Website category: sports
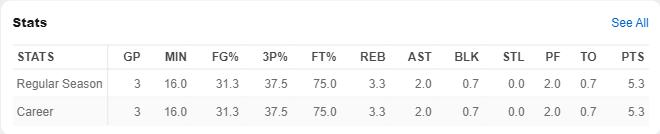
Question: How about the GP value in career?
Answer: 3

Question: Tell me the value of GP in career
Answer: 3

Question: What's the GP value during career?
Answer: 3

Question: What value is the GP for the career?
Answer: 3

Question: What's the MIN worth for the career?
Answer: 16.0

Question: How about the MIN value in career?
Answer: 16.0

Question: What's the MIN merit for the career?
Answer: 16.0

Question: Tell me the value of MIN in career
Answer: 16.0

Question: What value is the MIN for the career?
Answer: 16.0

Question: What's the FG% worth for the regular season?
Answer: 31.3

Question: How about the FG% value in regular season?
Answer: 31.3

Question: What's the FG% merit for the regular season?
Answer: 31.3

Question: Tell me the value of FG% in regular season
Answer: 31.3

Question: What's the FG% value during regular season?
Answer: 31.3

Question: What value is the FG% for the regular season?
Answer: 31.3

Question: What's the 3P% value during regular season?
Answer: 37.5

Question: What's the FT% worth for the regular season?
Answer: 75.0

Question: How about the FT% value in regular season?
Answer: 75.0

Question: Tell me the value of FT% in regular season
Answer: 75.0

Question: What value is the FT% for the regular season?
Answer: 75.0

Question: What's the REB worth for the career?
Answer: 3.3

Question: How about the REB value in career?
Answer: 3.3

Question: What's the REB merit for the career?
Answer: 3.3

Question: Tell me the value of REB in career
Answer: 3.3

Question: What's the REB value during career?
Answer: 3.3

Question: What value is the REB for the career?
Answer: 3.3

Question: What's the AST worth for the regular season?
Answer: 2.0

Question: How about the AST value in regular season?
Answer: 2.0

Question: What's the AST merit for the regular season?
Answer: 2.0

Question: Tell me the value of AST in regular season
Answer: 2.0

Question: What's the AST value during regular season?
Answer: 2.0

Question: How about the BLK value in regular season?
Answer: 0.7

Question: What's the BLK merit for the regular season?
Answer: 0.7

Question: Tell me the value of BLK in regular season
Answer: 0.7

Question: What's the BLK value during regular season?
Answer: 0.7

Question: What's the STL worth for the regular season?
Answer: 0.0

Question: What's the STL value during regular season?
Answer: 0.0

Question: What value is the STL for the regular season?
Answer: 0.0

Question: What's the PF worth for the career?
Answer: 2.0

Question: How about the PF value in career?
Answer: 2.0

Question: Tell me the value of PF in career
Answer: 2.0

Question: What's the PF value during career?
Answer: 2.0

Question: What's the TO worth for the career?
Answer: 0.7

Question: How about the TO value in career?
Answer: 0.7

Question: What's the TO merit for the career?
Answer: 0.7

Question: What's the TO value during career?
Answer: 0.7

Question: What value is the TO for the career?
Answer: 0.7

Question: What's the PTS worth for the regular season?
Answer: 5.3

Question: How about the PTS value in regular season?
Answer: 5.3

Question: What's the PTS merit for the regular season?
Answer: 5.3

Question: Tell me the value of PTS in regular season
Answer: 5.3

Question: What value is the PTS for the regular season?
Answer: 5.3